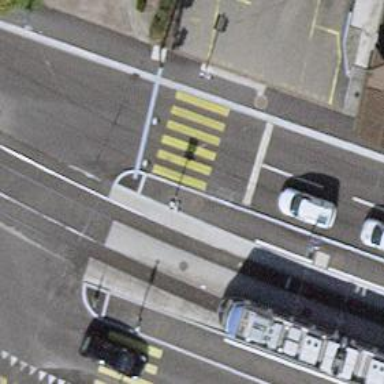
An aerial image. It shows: Traffic calming island.